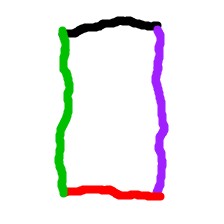
Shape: rectangle